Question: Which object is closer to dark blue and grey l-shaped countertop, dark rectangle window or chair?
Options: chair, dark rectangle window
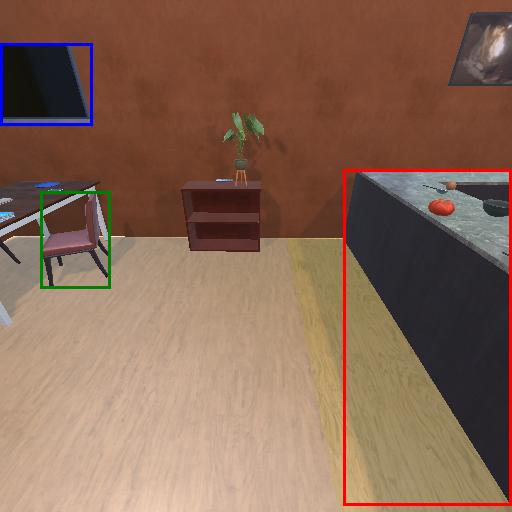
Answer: chair